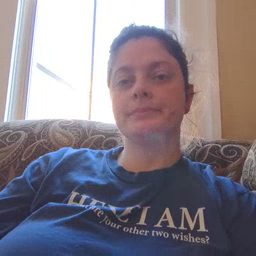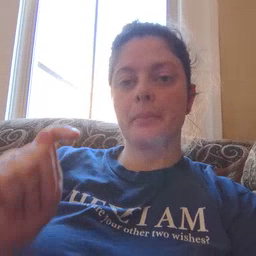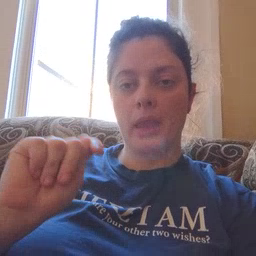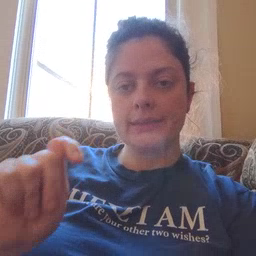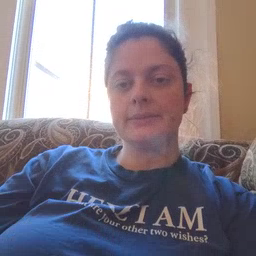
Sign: potty